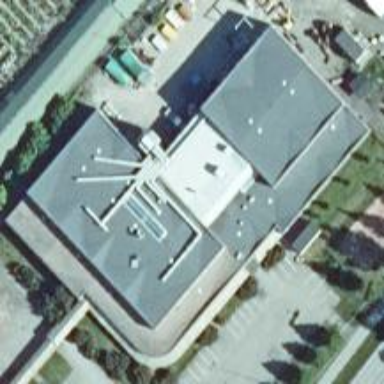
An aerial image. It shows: School building.